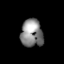
Tissue: lung
Cell type: Others
Senescence score: 0.602
Nuclear area (px): 595
Mean DAPI intensity: 136.171